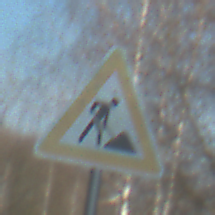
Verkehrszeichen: Arbeitsstelle
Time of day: MorningAfternoon
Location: Outdoor (Suburban)
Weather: Clear
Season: NotSpecified
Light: Natural